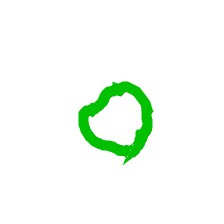
Shape: circle